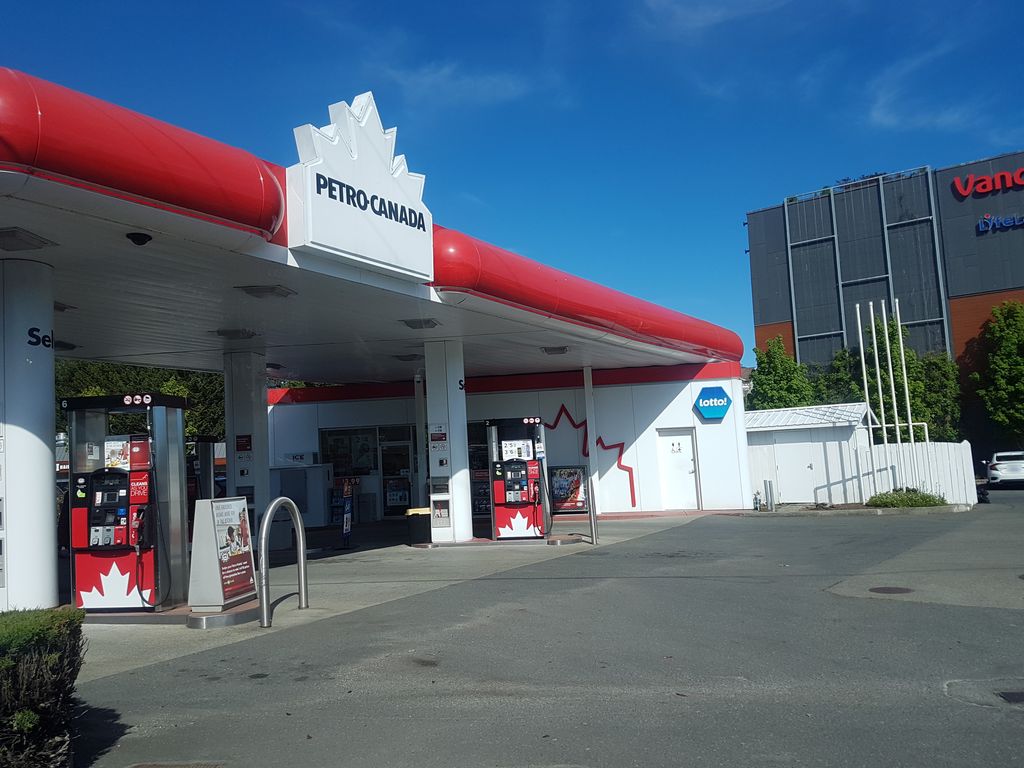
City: victoria